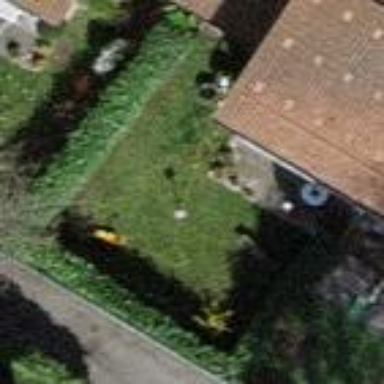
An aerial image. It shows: Garden surrounded by fence.